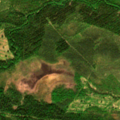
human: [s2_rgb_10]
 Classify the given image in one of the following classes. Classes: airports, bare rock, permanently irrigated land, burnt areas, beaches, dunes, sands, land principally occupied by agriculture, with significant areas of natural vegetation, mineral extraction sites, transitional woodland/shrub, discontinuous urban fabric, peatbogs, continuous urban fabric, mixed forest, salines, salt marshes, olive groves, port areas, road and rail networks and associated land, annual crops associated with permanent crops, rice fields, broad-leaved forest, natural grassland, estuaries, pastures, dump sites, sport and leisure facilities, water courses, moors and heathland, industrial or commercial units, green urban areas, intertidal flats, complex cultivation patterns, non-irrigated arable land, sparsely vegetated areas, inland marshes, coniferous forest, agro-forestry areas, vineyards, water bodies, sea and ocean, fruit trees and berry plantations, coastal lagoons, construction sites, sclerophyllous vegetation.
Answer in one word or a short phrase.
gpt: coniferous forest, mixed forest, transitional woodland/shrub